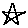
Label: star